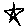
Label: star